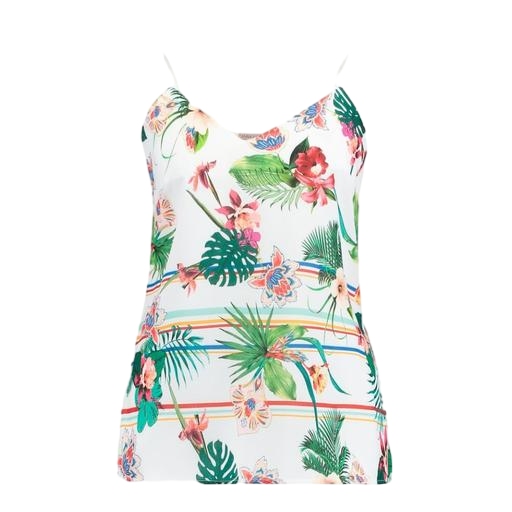
multicolor floral-print t-shirt only macy, tropical looking shirt, floral print tank top, white background